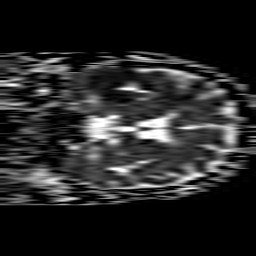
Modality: ADC
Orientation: coronal
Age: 67
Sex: female
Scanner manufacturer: philips
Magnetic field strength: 1.5 T
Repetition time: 3.879 s
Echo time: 0.09873 s